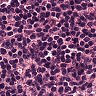
Metastatic tissue present: no